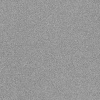
Atmospheric dust classification: dusty